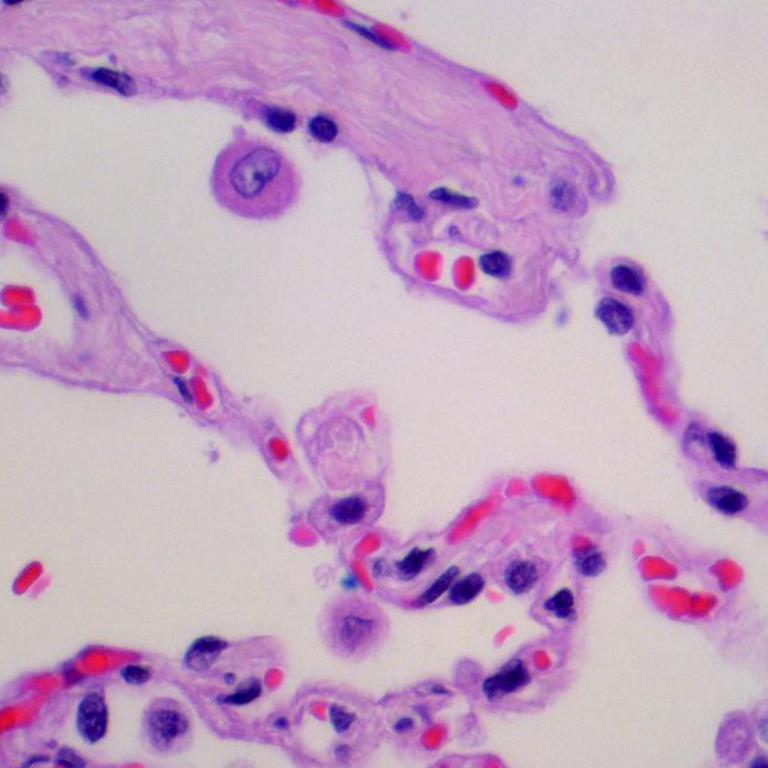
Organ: lung
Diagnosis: benign